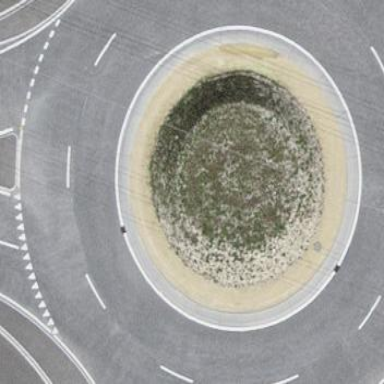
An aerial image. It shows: Roundabout on primary highway with surface made of concrete plates.